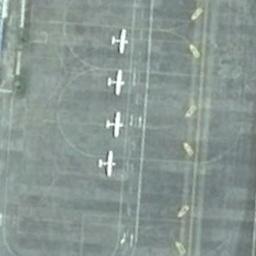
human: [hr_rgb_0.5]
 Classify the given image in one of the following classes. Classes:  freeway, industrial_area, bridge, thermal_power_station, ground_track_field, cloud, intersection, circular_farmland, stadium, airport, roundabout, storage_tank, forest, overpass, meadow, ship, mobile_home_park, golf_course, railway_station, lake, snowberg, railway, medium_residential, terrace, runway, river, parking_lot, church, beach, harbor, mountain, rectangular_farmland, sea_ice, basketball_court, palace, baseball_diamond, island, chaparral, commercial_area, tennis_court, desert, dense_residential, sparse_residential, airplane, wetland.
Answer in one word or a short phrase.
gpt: airplane